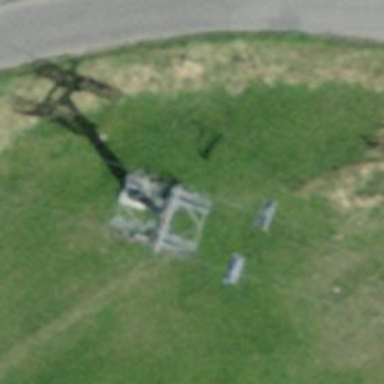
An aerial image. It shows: Pylon used for aerialway.